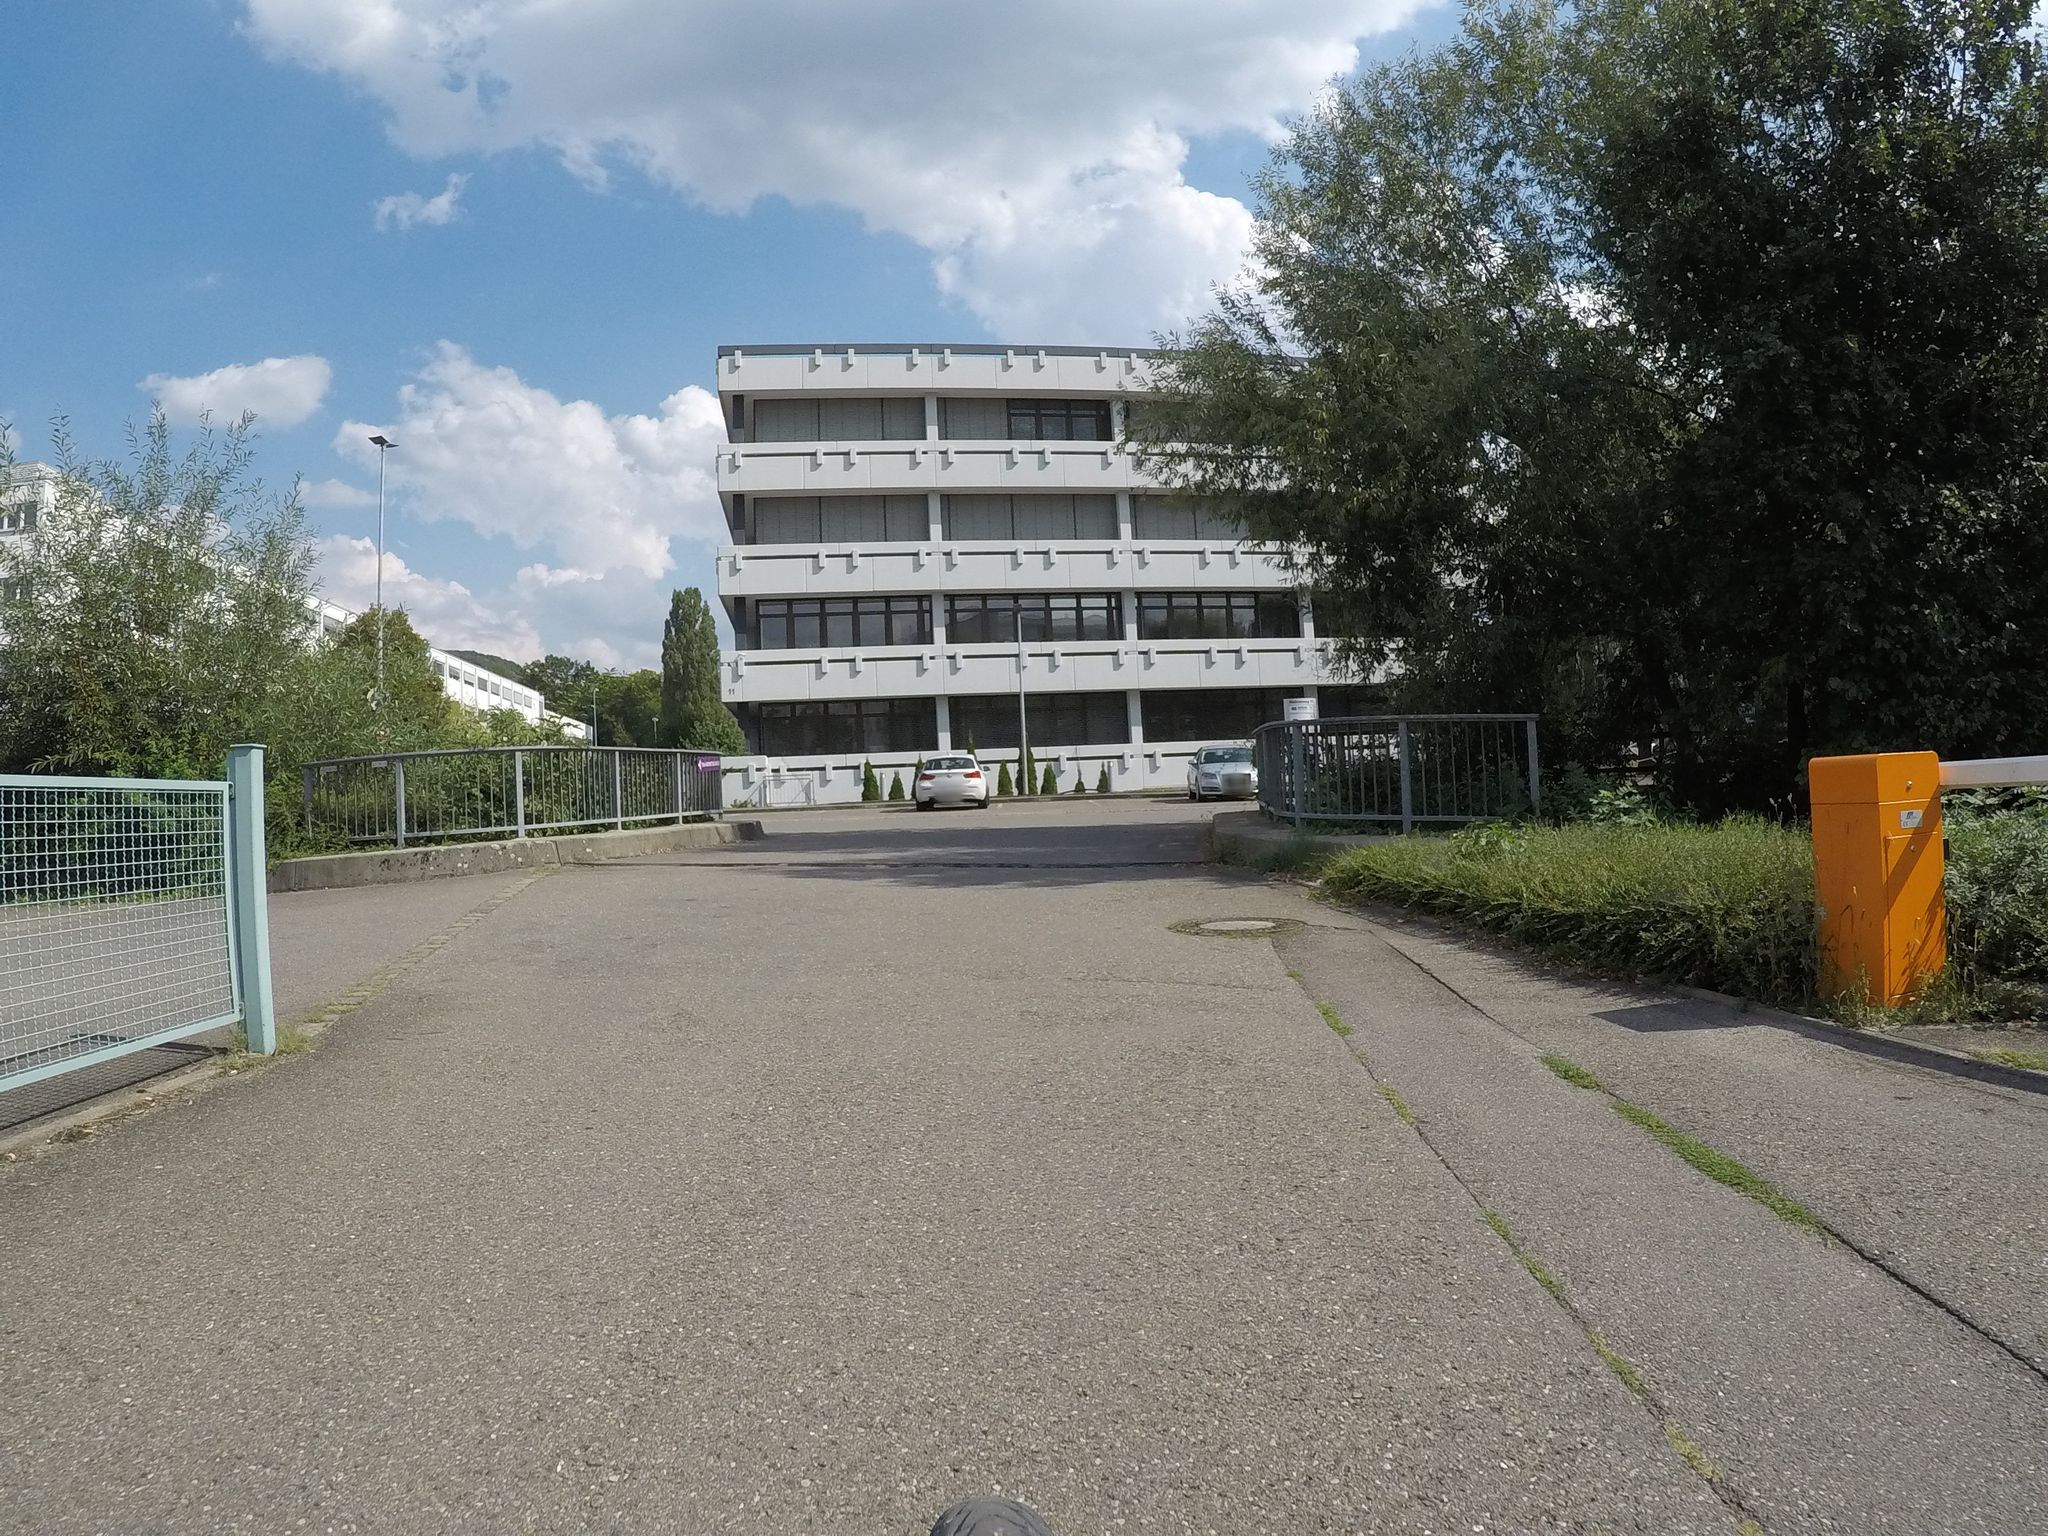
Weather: clear
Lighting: day
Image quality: good
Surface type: cycling surface
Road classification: service, footway, path
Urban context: dense urban cluster
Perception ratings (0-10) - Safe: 1.83, Lively: 2.3, Beautiful: 7.12, Boring: 8.05, Depressing: 7.4, Wealthy: 3.15